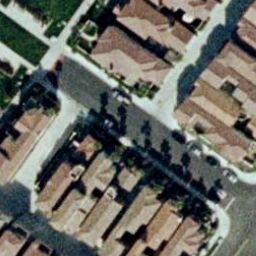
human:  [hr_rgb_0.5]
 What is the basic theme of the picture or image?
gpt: dense residential